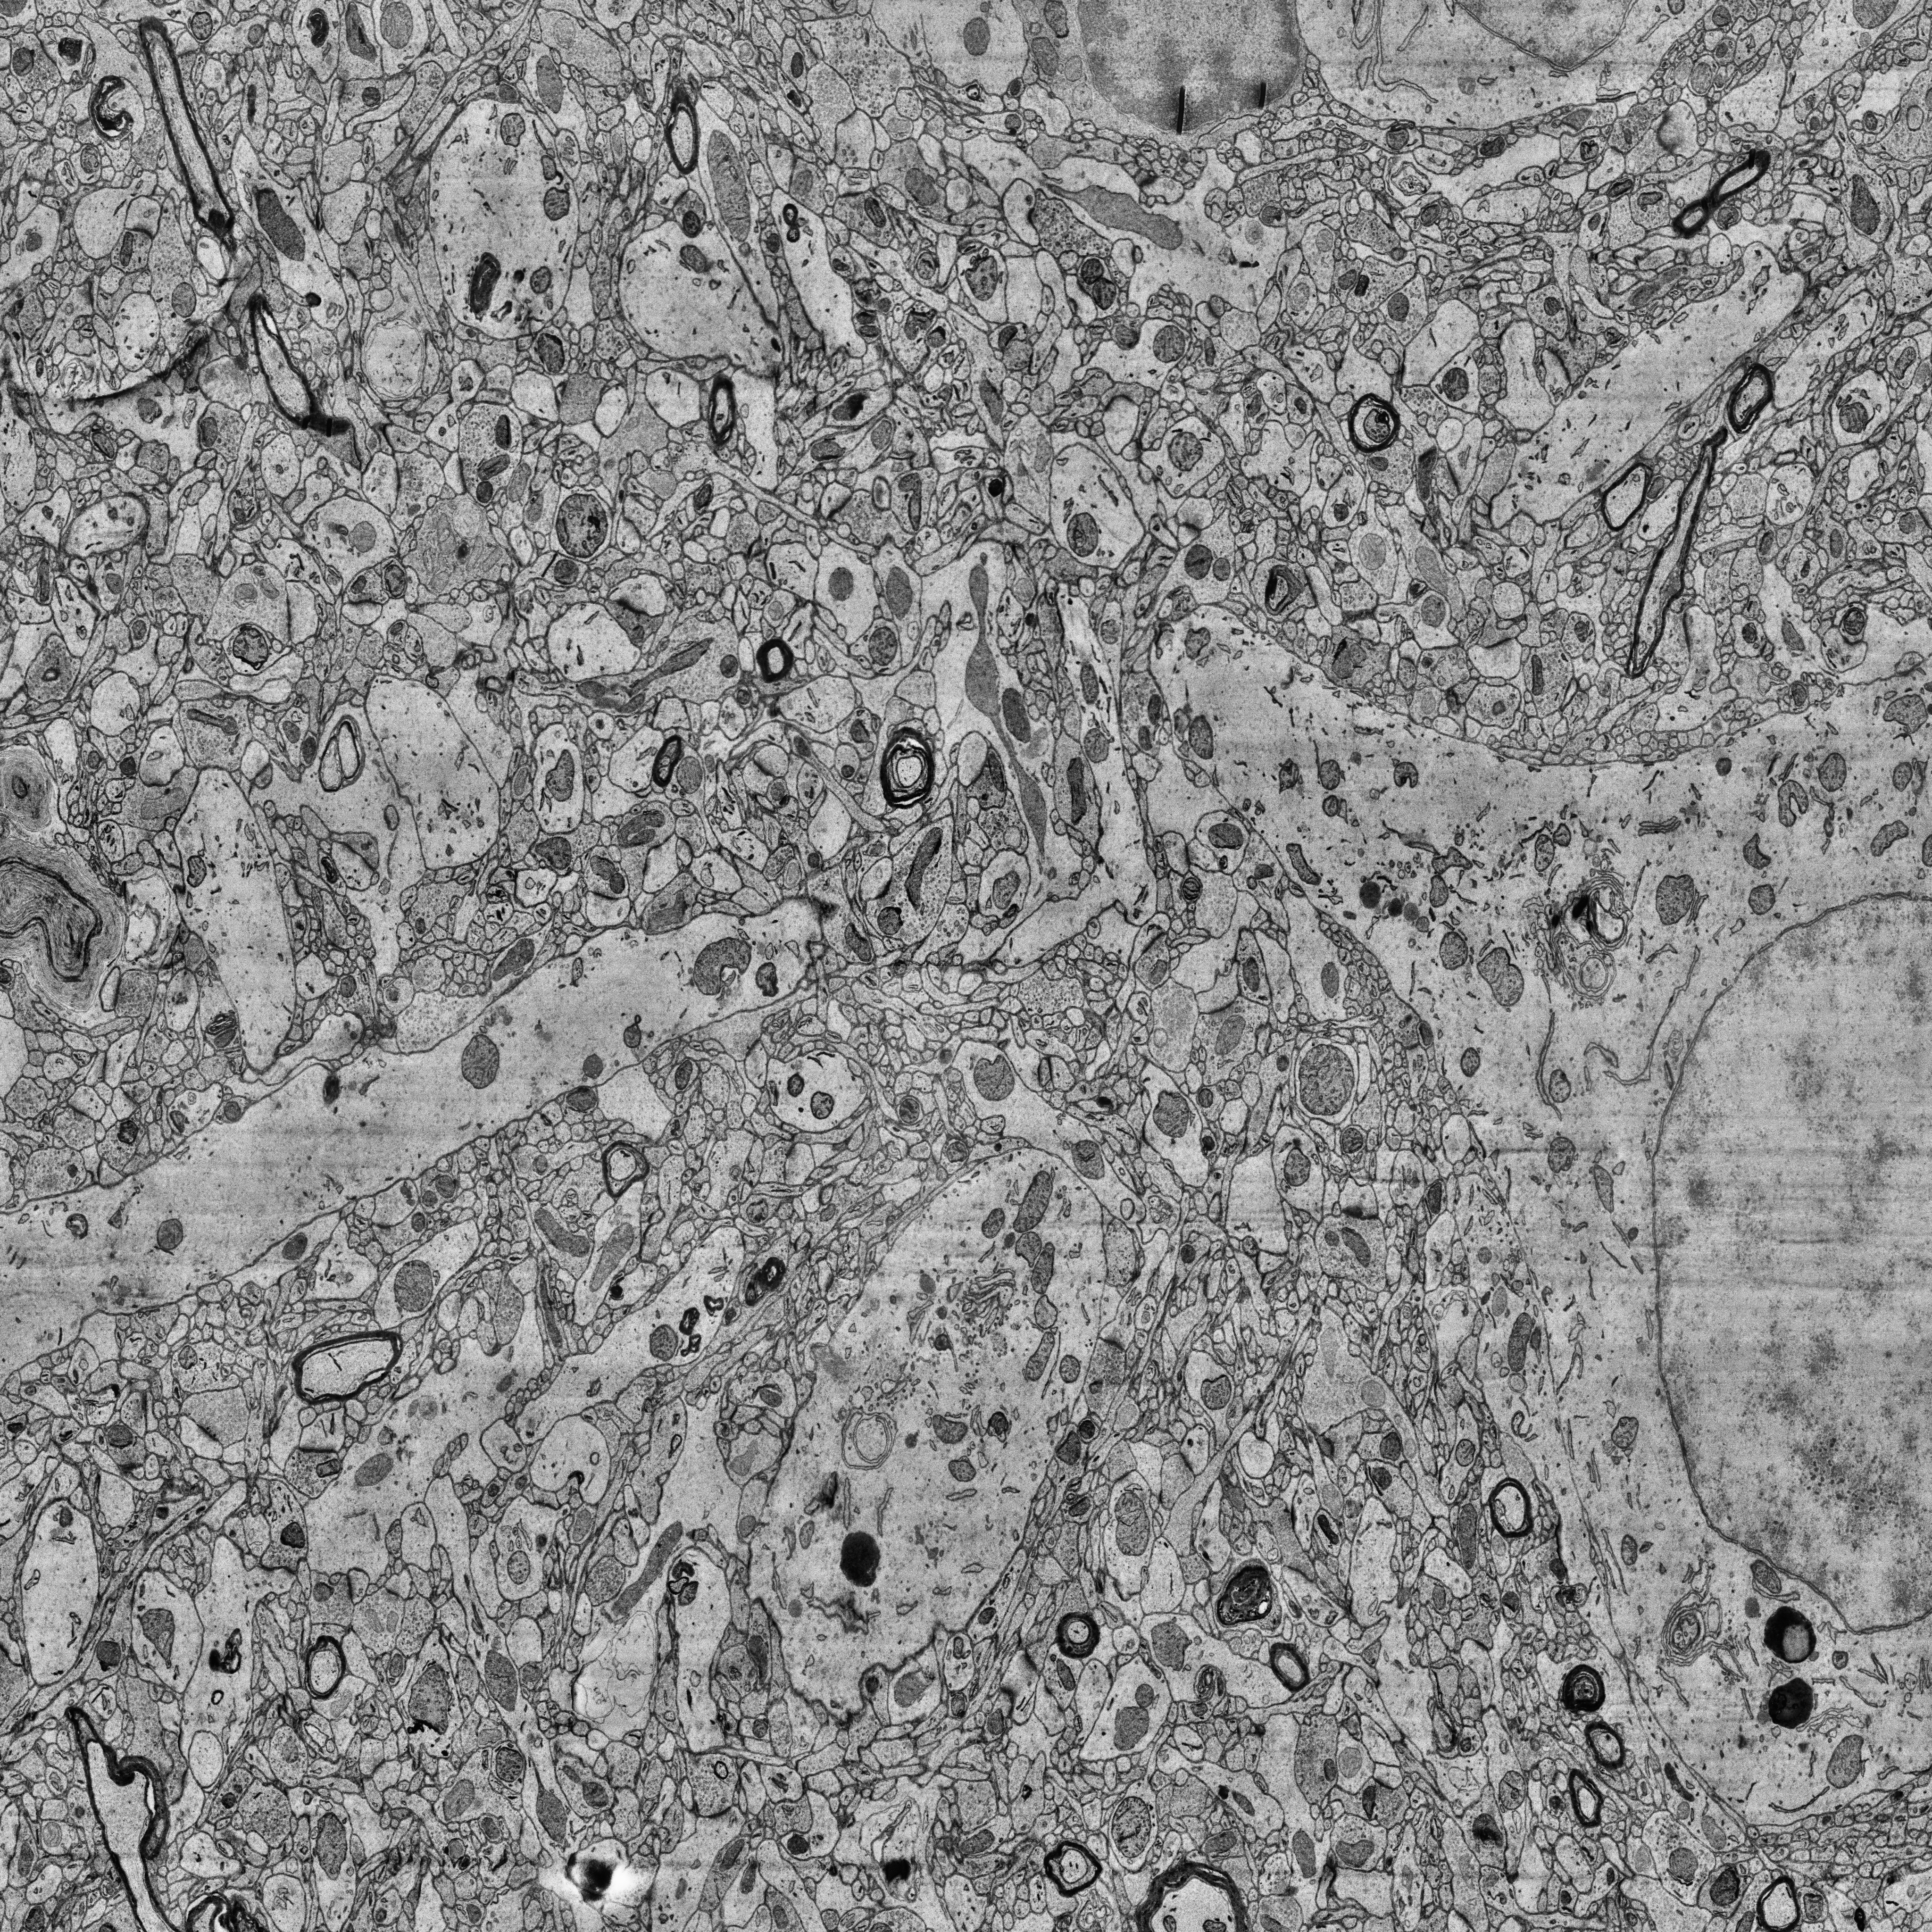
Electron microscopy slice of human cortex tissue
Slice depth (z): 280
Mitochondria instances in slice: 427